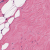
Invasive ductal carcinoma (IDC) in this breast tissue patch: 0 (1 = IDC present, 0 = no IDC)